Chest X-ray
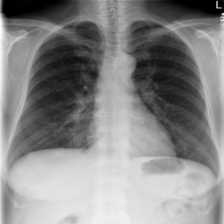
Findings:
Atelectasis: negative
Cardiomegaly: negative
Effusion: negative
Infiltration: negative
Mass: negative
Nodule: negative
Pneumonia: negative
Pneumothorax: negative
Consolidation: negative
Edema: negative
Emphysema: negative
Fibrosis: negative
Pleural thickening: negative
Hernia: negative